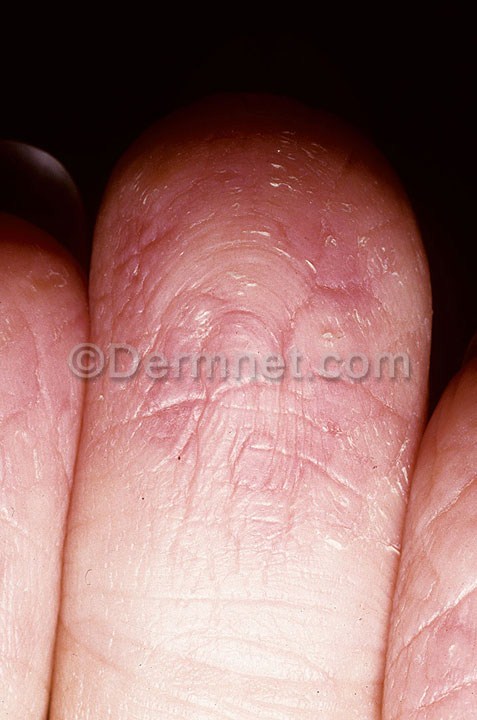
Disease: Eczema Photos